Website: bh-photo
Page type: receipt
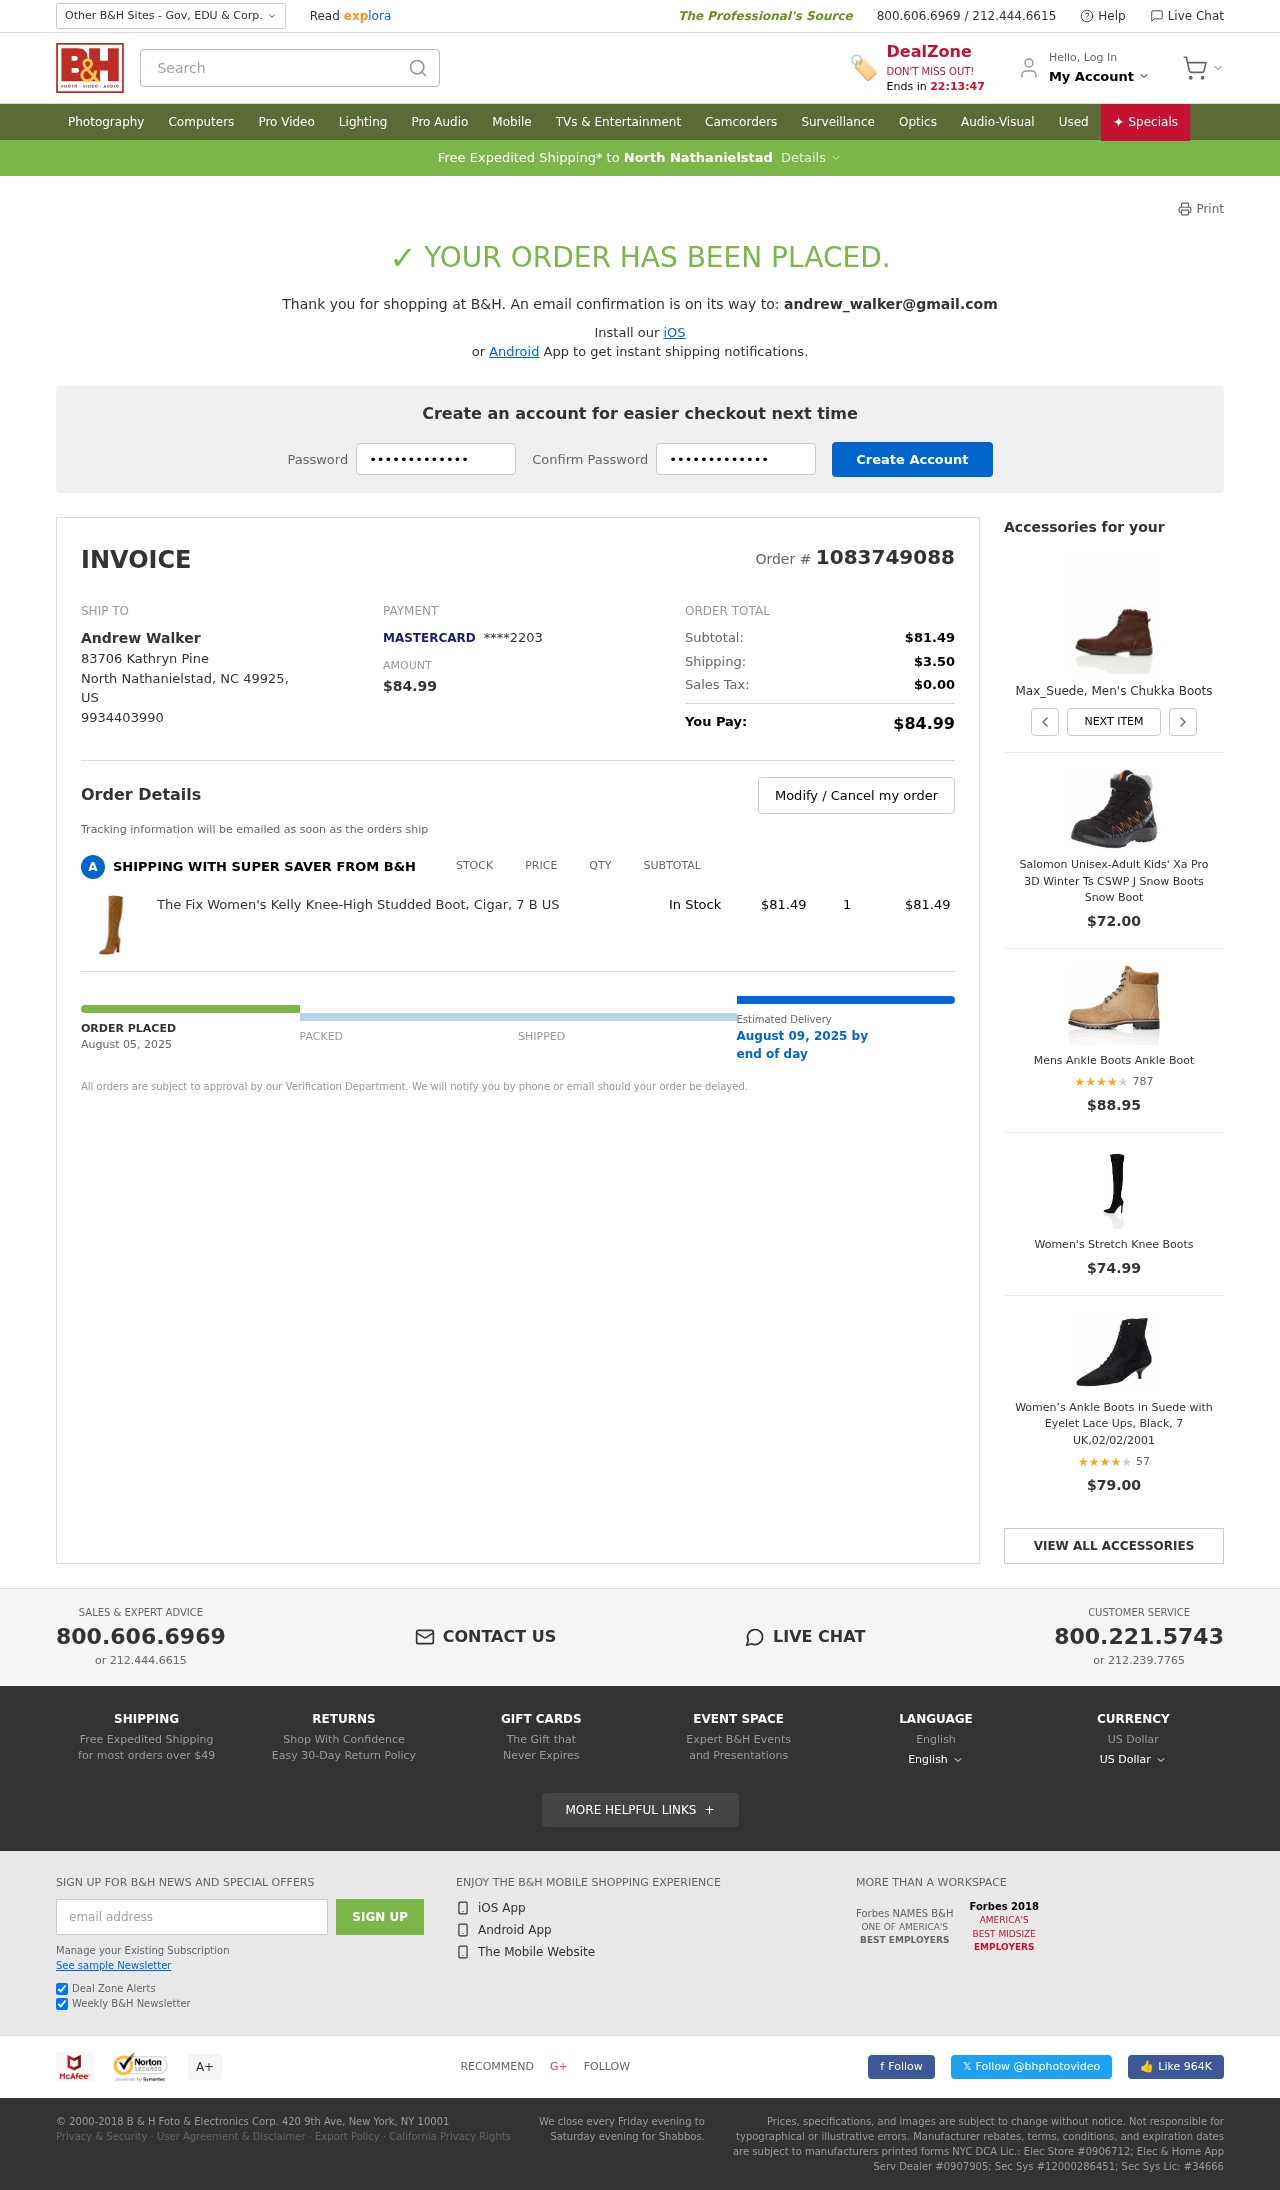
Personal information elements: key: PII_CARD_LAST4
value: ****2203
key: PII_CARD_TYPE
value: MASTERCARD
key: PII_CITY
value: North Nathanielstad
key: PII_COUNTRY_CODE
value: US
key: PII_EMAIL
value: andrew_walker@gmail.com
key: PII_FULLNAME
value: Andrew Walker
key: PII_PHONE
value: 9934403990
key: PII_POSTCODE
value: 49925
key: PII_STATE_ABBR
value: NC
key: PII_STREET
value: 83706 Kathryn Pine
Product elements: key: PRODUCT1_NAME
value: The Fix Women's Kelly Knee-High Studded Boot, Cigar, 7 B US
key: PRODUCT1_PRICE
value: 81.49
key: PRODUCT1_QUANTITY
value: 1
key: PRODUCT2_NAME
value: Max_Suede, Men's Chukka Boots
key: PRODUCT3_NAME
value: Salomon Unisex-Adult Kids' Xa Pro 3D Winter Ts CSWP J Snow Boots Snow Boot
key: PRODUCT3_PRICE
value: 72
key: PRODUCT4_NAME
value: Mens Ankle Boots Ankle Boot
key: PRODUCT4_NUM_RATINGS
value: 787
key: PRODUCT4_PRICE
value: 88.95
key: PRODUCT4_RATING
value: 4.3
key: PRODUCT5_NAME
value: Women's Stretch Knee Boots
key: PRODUCT5_PRICE
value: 74.99
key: PRODUCT6_NAME
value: Women’s Ankle Boots in Suede with Eyelet Lace Ups, Black, 7 UK,02/02/2001
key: PRODUCT6_NUM_RATINGS
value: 57
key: PRODUCT6_PRICE
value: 79
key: PRODUCT6_RATING
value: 4.4
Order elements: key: ORDER_ID
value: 1083749088
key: ORDER_TOTAL
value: $84.99
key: ORDER_SUBTOTAL
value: $81.49
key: ORDER_SHIPPING_COST
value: $3.50
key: ORDER_TAX
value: $0.00
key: ORDER_DATE
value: August 05, 2025
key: ORDER_DELIVERY_DATE
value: August 09, 2025 by
Search elements: key: HEADER_SEARCH
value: Search